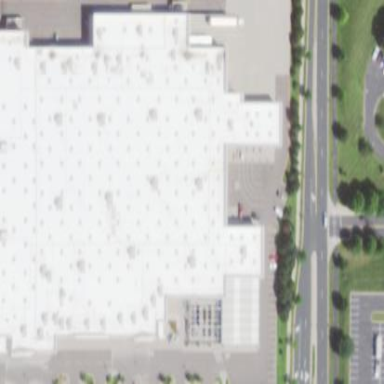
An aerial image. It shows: Retail building housing supermarket.